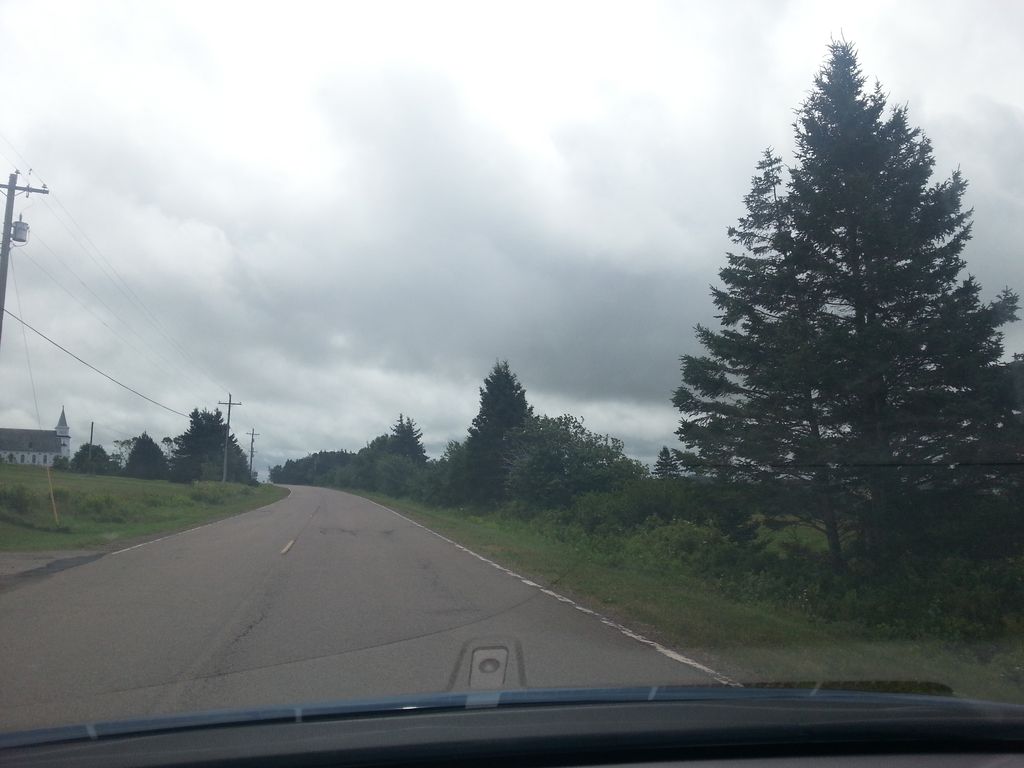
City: charlottetown